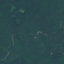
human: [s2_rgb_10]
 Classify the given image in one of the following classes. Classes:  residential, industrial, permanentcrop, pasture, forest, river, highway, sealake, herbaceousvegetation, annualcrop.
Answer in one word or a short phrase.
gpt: Forest